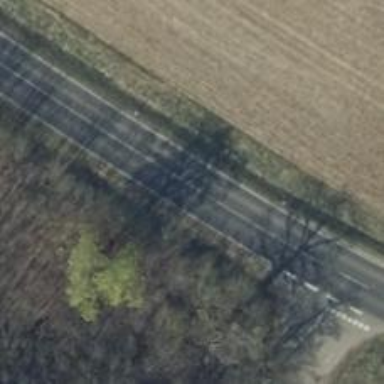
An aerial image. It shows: Primary road with asphalt surface.